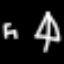
Label: The Eiffel Tower